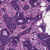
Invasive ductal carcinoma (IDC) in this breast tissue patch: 0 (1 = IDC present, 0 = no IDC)